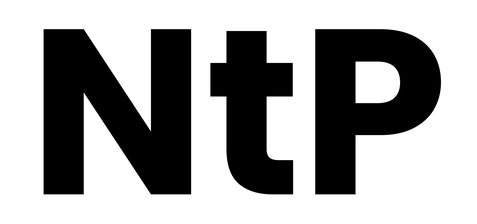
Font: Poppins-Bold